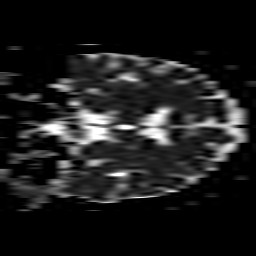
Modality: ADC
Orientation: coronal
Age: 61
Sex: female
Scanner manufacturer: philips
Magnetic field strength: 3 T
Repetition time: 4.09 s
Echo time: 0.06073 s